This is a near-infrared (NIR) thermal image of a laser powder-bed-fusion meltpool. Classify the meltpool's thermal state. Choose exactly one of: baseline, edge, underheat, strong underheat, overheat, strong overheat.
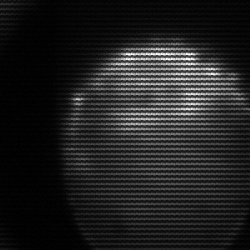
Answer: edge